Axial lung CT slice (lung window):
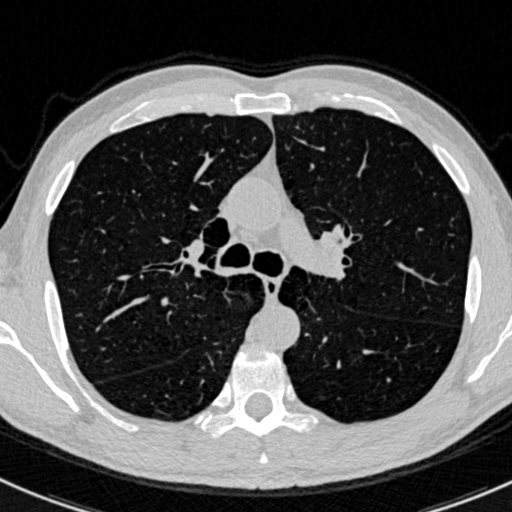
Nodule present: no